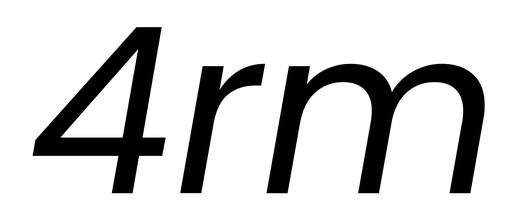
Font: Poppins-Italic